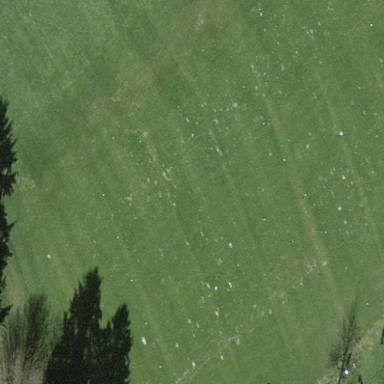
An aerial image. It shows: Driving range for golf on grass.